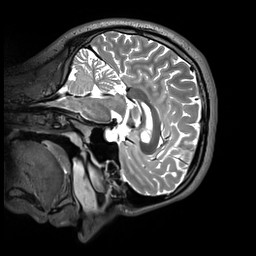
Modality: T2w
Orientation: sagittal
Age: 22
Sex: male
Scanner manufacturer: siemens
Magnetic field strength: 3 T
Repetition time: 3.2 s
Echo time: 0.412 s